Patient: sex M, age 48
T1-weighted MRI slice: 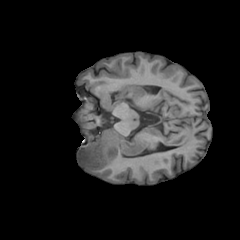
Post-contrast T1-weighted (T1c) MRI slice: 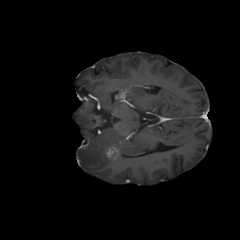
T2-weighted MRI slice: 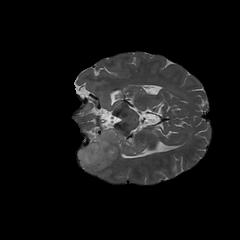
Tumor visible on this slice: yes
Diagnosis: Glioblastoma, IDH-wildtype
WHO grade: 4